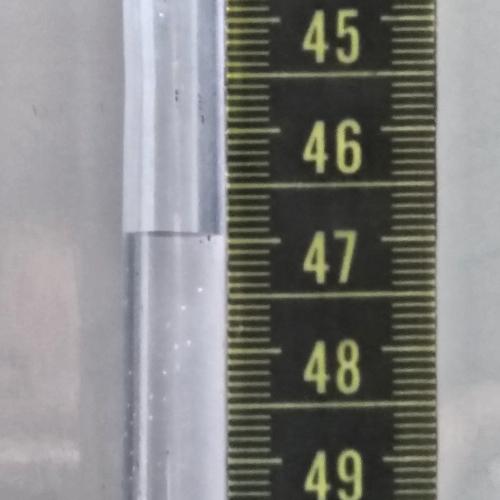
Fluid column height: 47.0 cm